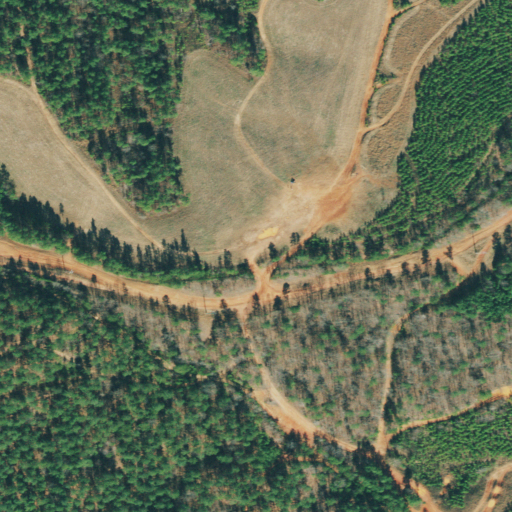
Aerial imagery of mountain in Georgia named Little Mountain containing grassland, evergreen forest, shrub, deciduous forest, open development, pasture, and mixed forest